Interaction volume radius: 5 \u00c5
Interaction volume height: 30 \u00c5
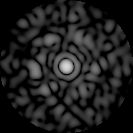
Disorder parameter: 0.8256